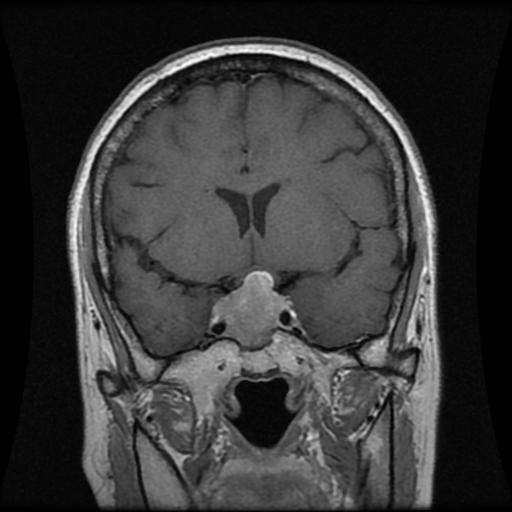
Label: pituitary